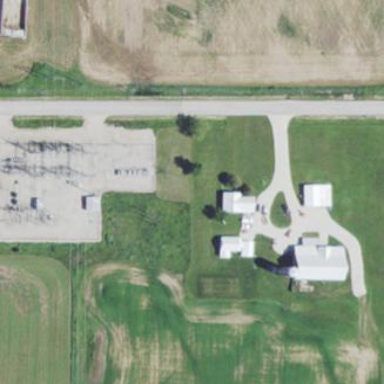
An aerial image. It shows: Distribution substation surrounded by fence.